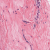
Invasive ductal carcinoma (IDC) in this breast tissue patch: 0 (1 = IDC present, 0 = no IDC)